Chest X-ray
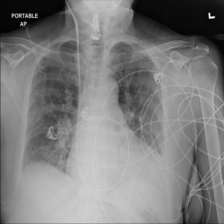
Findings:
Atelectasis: negative
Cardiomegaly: negative
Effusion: negative
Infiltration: negative
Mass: negative
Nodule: negative
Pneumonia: negative
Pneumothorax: negative
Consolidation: negative
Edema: negative
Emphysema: negative
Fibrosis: negative
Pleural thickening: negative
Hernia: negative